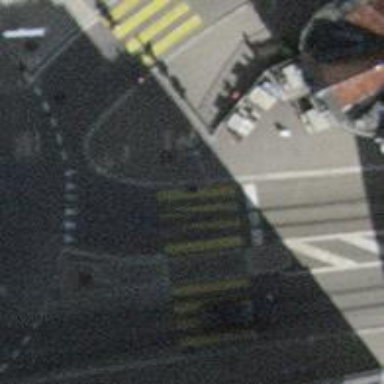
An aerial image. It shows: Secondary road with asphalt surface and embedded tram rails.